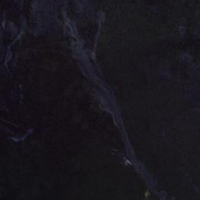
EUNIS habitat code: 48
Species observed at this site:
Astrantia major